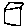
Label: square